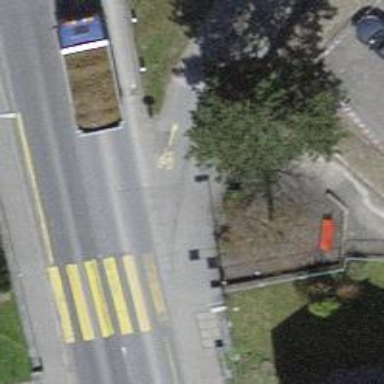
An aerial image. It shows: Bench for seating.